Question: After installing Entity Framework 6.0.1, I keep getting an error
'MAXModel.ssdl(2,2) : error 0152: No Entity Framework provider found for the ADO.NET provider with invariant name 'Oracle.ManagedDataAccess.Client'. Make sure the provider is registered in the 'entityFramework' section of the application config file. See http://go.microsoft.com/fwlink/?LinkId=260882 for more information.' (see Figure below)

Before I installed it, it was fine.
I'm using MVC 4.
Thank you.
robotron
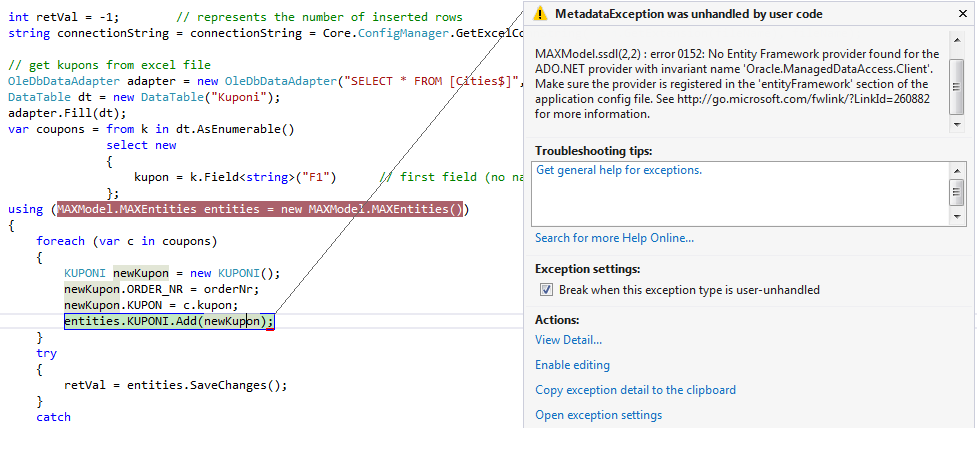
Answer: The current version of the 'Oracle Managed ODP' is not compatible with 'EF 6', learned this the hard way. Use 'EF 5' instead.
There is a ticket open at oracle support, I can't find it right now though.
I got another upvote on this today, so I thought I'd add that the newest version of 'ODP.net' now supports 'EF 6'.
Since a while back an <URL>